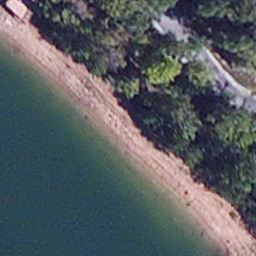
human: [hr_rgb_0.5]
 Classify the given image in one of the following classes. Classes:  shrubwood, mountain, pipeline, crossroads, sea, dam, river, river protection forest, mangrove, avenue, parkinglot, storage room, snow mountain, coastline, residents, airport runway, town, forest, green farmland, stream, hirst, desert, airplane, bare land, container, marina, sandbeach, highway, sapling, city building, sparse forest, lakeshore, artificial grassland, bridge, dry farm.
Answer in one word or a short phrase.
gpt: lakeshore